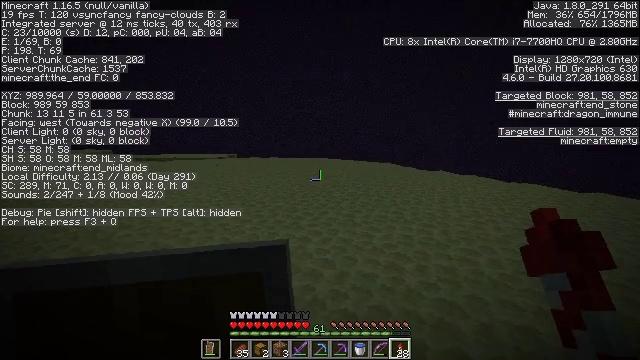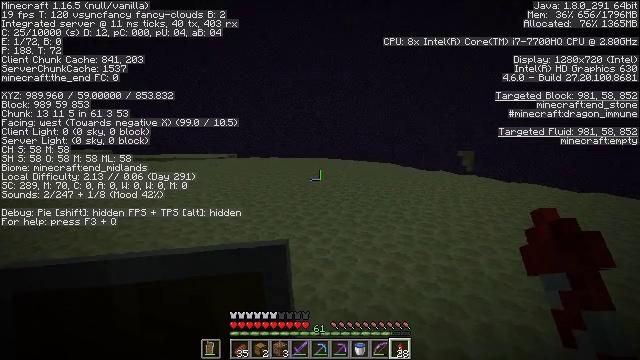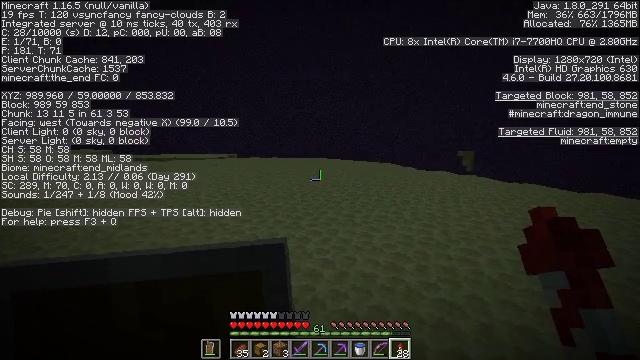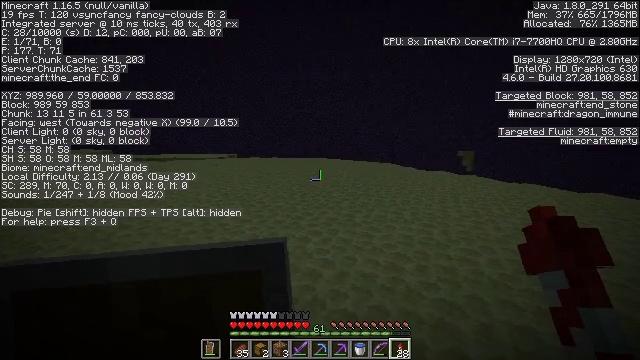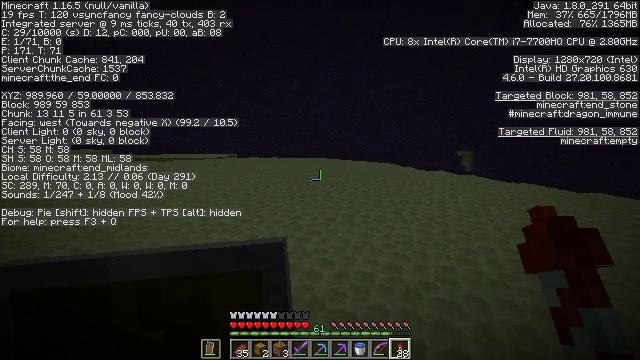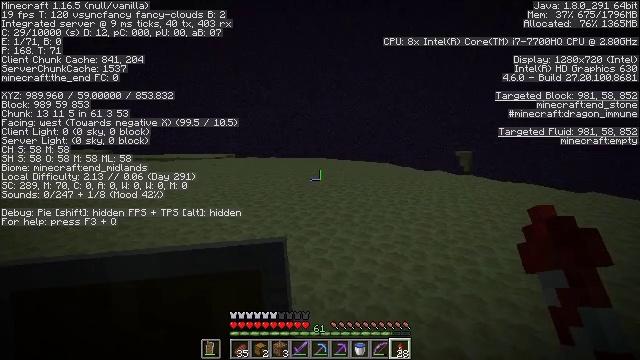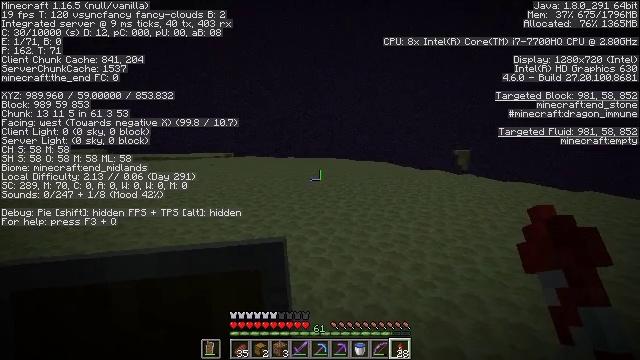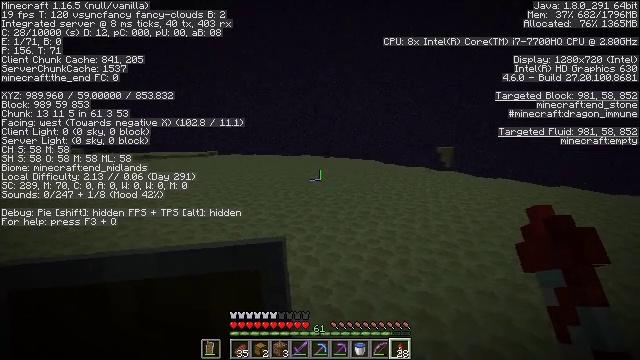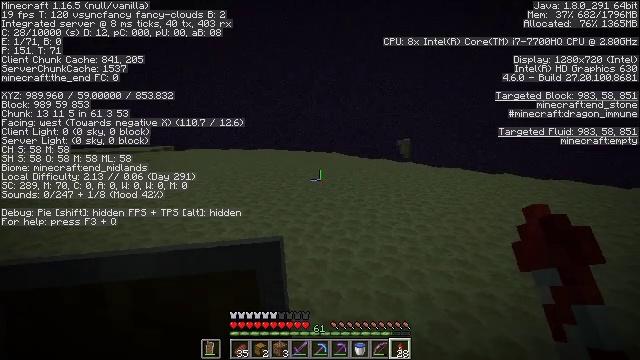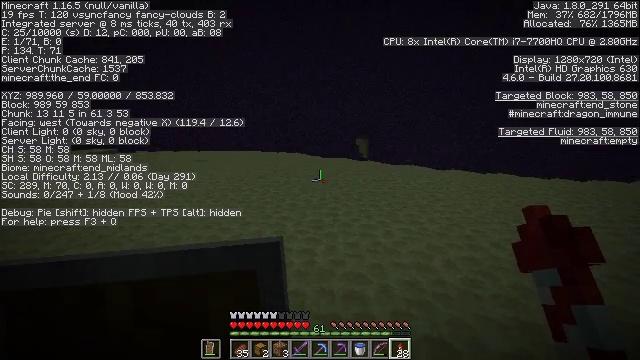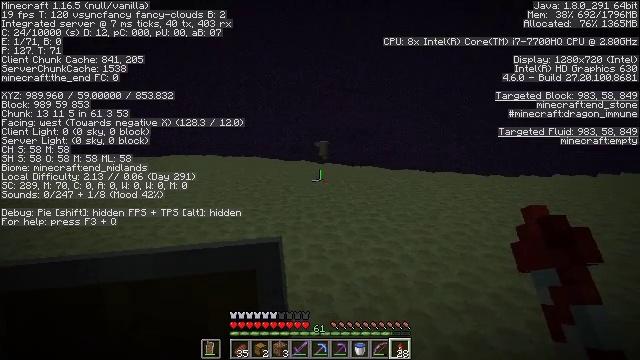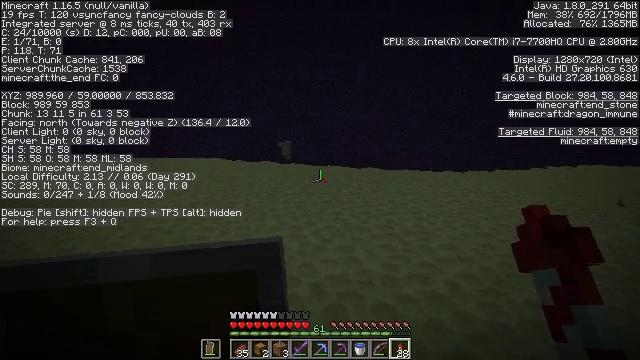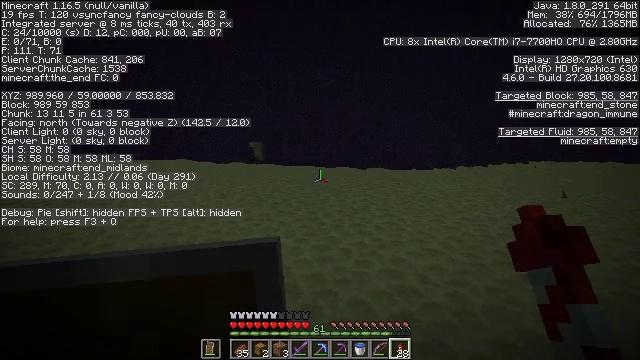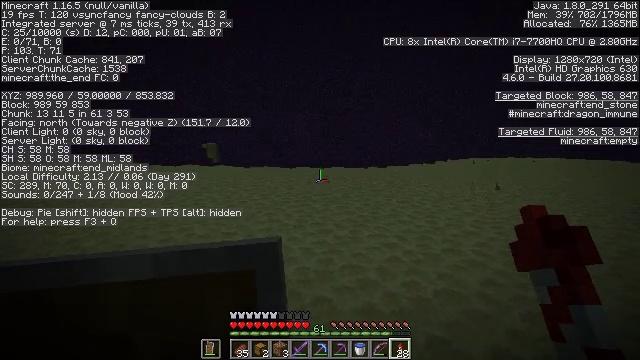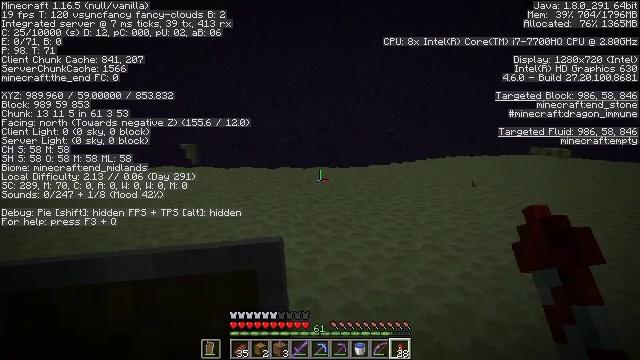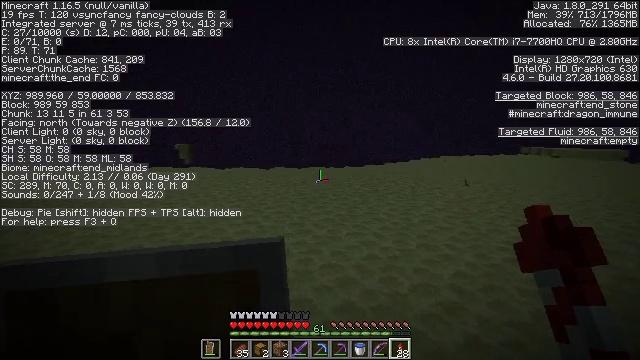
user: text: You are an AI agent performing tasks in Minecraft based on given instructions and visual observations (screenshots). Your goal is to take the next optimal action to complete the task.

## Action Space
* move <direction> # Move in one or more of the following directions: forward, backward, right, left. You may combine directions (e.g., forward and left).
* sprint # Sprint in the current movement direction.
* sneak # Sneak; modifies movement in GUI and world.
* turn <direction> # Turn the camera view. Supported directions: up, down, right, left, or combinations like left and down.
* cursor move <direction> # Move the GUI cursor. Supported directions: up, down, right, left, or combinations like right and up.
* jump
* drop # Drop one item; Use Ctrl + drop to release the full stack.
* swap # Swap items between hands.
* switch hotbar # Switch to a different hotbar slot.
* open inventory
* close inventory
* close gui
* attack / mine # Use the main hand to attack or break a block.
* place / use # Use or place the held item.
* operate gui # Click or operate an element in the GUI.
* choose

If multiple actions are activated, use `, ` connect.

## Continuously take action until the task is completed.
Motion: motion action
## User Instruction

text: Break some end stone blocks.
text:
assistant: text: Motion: no_op
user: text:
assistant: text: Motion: no_op
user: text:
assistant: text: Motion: no_op
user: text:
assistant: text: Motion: no_op
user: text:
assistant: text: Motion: no_op
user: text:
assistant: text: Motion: no_op
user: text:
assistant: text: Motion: turn right
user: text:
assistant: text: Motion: turn right and down
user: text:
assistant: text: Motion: turn right
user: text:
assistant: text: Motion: turn right
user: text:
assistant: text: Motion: turn right
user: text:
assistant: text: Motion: turn right
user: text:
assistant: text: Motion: turn right
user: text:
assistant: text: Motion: turn right
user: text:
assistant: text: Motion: turn right
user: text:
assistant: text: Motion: no_op
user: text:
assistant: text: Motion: no_op
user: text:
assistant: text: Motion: no_op
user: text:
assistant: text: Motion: turn left
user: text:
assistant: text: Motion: turn left
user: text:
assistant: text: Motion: no_op
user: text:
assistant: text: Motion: turn left
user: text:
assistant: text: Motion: turn left
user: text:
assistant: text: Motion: no_op
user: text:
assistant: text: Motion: turn right
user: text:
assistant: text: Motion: turn right
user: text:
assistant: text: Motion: turn right
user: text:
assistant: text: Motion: turn right
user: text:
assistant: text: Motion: turn right
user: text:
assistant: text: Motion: turn right